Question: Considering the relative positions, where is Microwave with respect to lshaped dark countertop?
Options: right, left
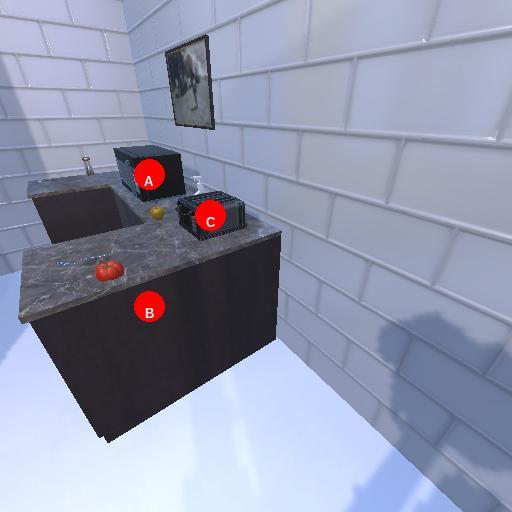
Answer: right